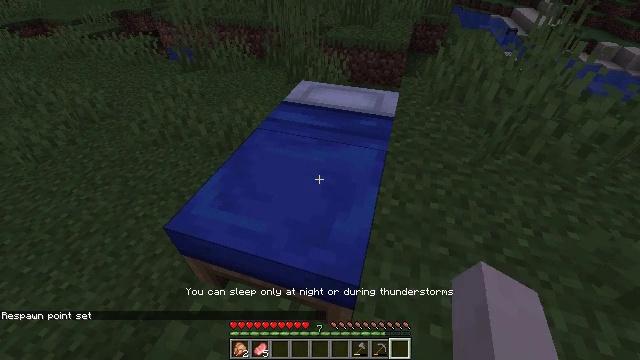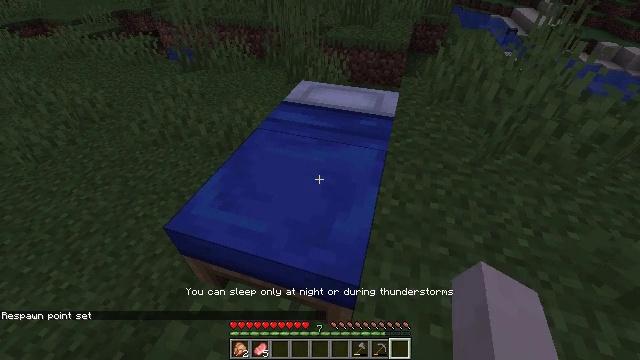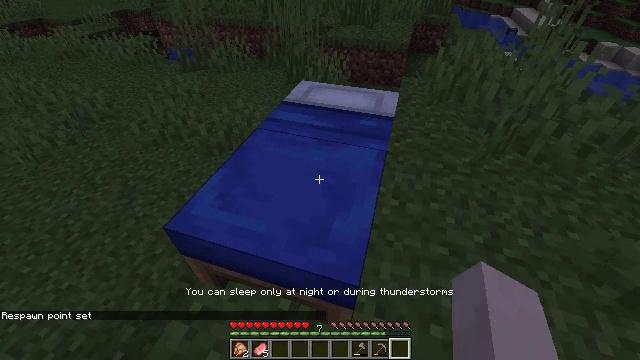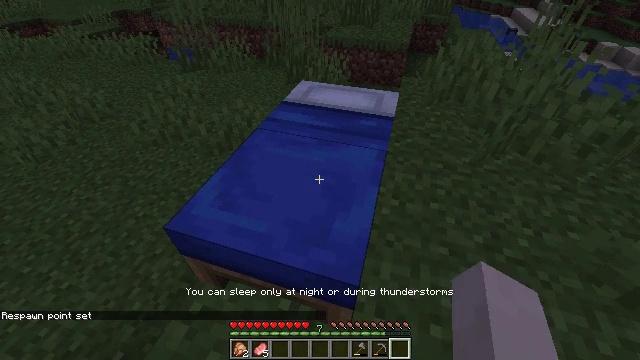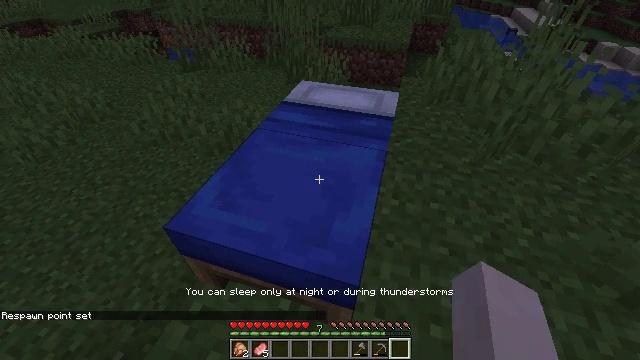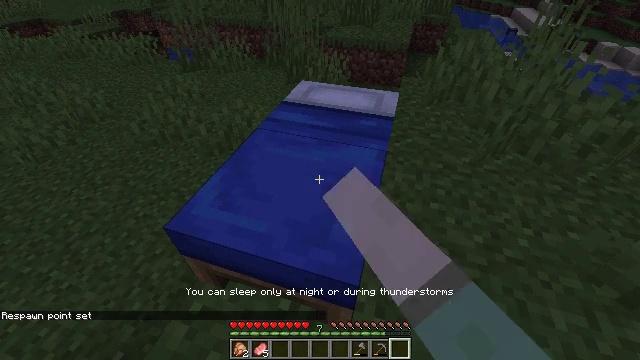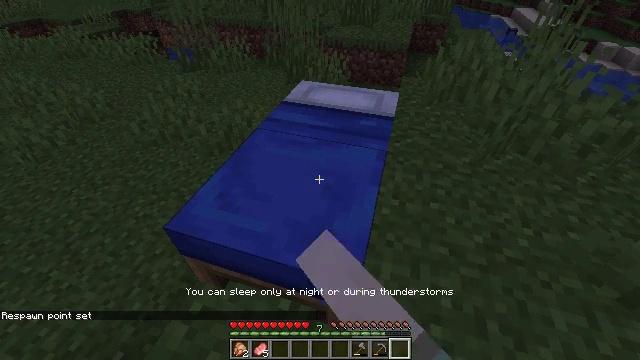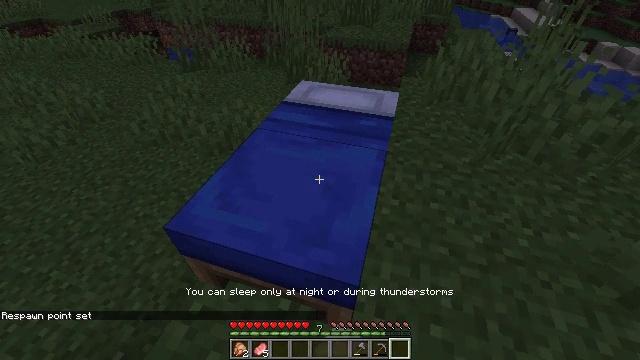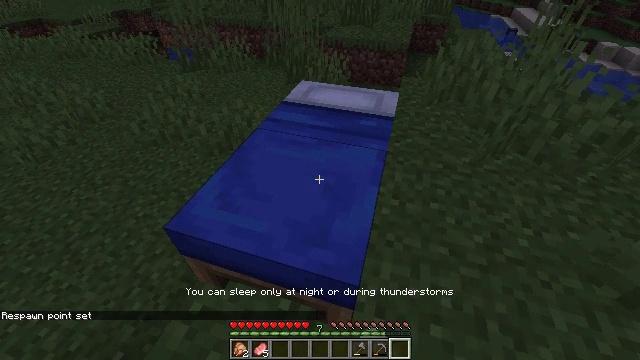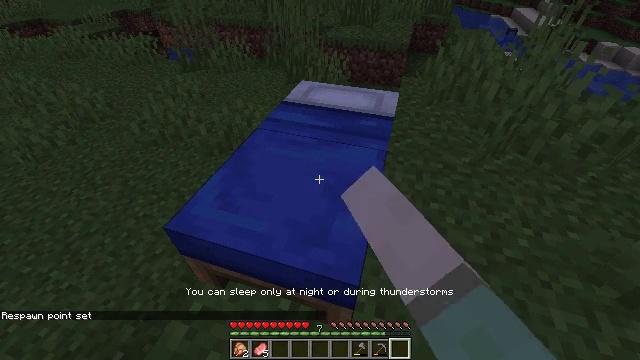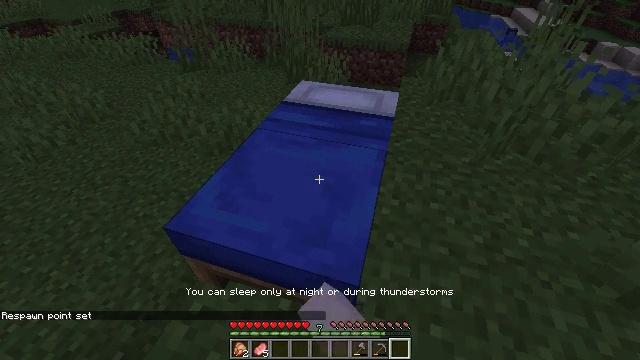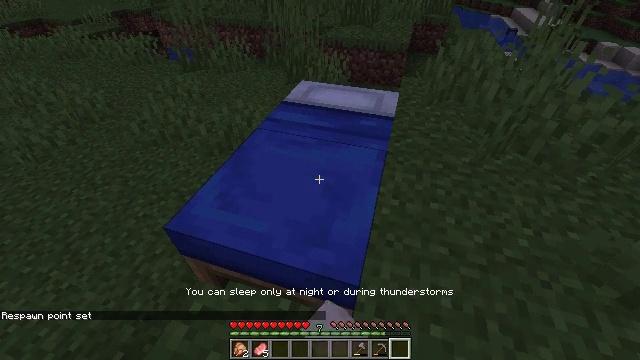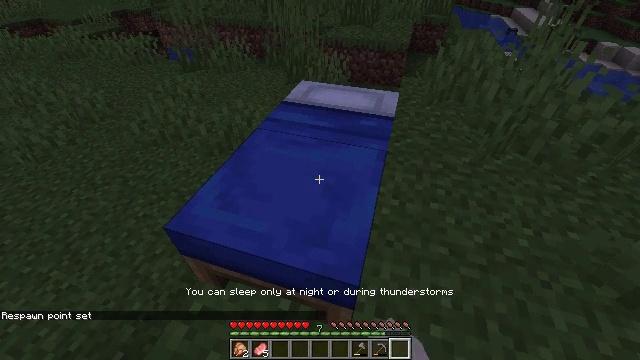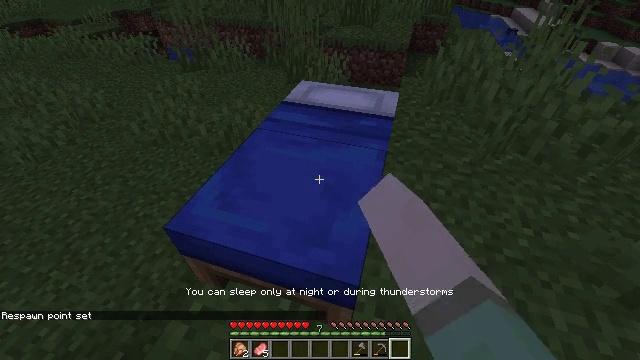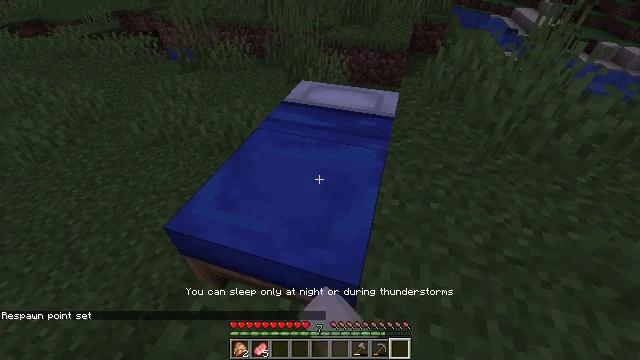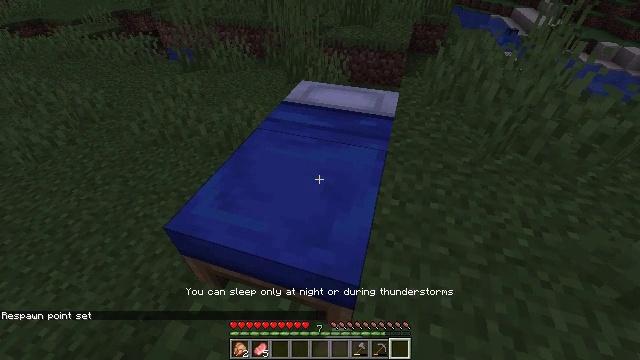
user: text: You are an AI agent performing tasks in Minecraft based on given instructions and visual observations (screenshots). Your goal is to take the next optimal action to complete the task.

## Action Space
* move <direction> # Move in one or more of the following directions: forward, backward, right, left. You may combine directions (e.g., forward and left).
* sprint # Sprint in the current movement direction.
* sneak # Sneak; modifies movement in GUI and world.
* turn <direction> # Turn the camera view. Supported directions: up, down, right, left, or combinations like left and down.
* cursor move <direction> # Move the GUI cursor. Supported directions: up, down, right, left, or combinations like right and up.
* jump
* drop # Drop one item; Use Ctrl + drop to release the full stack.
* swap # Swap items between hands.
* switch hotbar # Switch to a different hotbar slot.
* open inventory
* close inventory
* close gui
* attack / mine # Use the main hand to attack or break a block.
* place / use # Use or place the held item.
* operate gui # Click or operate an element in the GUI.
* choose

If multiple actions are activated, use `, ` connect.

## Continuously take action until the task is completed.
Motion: motion action
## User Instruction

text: Break the blue bed to move it.
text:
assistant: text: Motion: use / place
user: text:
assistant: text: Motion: use / place
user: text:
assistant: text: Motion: use / place
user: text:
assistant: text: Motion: use / place
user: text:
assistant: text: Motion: use / place
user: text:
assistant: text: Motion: use / place
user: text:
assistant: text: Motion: use / place
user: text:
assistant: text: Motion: use / place
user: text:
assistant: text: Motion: use / place
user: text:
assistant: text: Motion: use / place
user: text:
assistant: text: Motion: use / place
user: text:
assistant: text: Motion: use / place
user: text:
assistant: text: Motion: use / place
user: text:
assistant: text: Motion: use / place
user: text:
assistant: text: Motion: use / place
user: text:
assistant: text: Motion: use / place
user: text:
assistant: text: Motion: use / place
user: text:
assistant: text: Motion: use / place
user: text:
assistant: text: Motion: use / place
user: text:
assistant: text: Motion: use / place
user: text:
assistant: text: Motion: use / place
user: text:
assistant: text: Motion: use / place
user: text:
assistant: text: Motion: use / place
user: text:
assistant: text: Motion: use / place
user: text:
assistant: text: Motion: use / place
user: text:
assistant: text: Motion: use / place
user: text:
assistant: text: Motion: use / place
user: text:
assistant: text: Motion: use / place
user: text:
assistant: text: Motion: use / place
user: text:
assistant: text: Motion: use / place